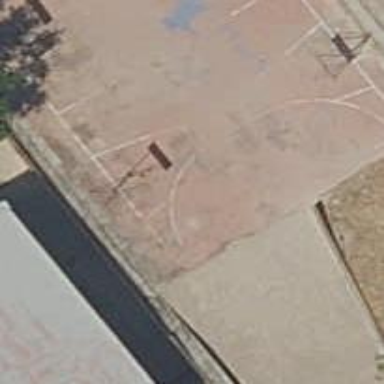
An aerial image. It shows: Basketball court in the leisure land pitch.